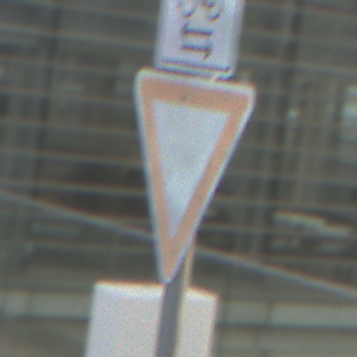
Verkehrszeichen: VorfahrtGewaehren
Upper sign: RichtungsangabeDurchPfeile9
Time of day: SunriseSunset
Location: Outdoor (Urban)
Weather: PartlyCloudy
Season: NotSpecified
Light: Natural